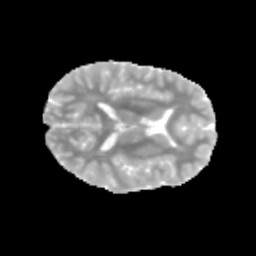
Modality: MD
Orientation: axial
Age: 10
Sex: male
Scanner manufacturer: siemens
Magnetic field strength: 3 T
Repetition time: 3.8 s
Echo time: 0.07 s